Question: I am following this link to create Adsense on GMAP <URL>
But when i implemented it on my website only ads and some part of MAP only highlighted, I also tried to debug the view from the firebug tool but not found any hidden property or error. The same code i have implemented.
<URL>

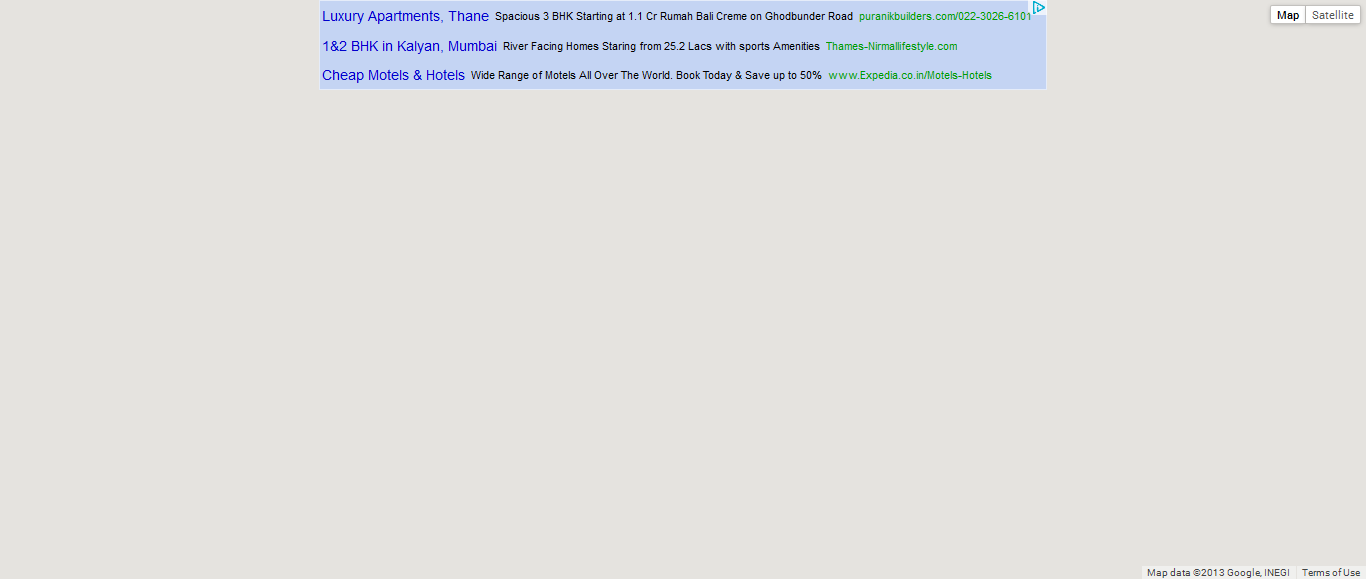
Answer: Since it shows grey color in the 'map-canvas', it seems to be a refresh problem. This can be solved by triggering the 'resize' of the Google maps.
'''
google.maps.event.trigger(map, "resize");
'''
Try adding this line after the completion of 'adunit' API(success callback of this API).
>
'resize' : Developers should trigger this event on the map when the
div changes size: 'google.maps.event.trigger(map, 'resize')'.
## Updates:
I tried using the code that you have pasted in codebin, removing the php and parts that you have commented. It is <URL>. I'm not sure what your php code does. So try debugging like in the fiddle.